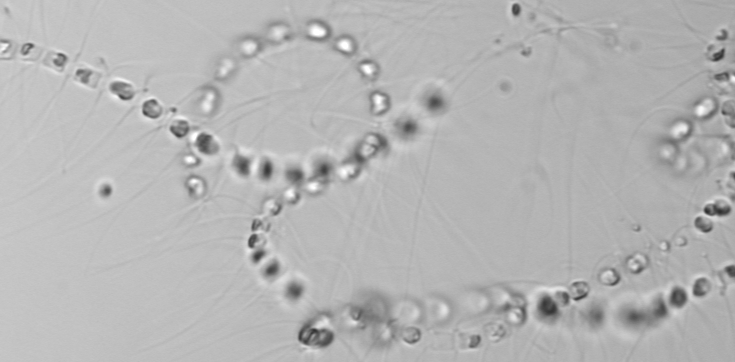
Label: Chaetoceros_socialis